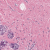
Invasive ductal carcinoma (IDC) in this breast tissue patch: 0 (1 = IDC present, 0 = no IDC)